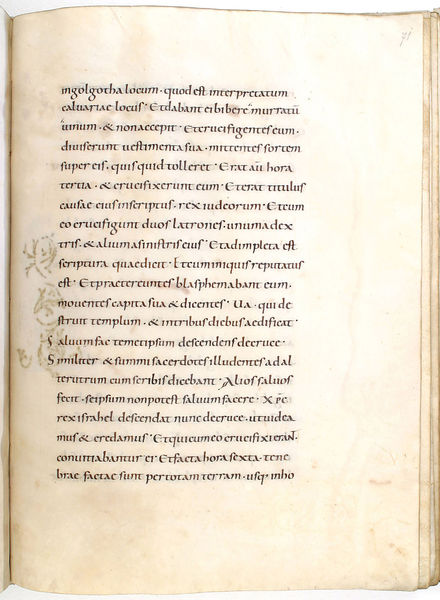
Titel: Gerocodex, Perikopenbuch
Institution: Darmstadt, Hessische Landesbibliothek
Schlagwörter: weiß, schwarz, bibel, blatt, schrift, farblos, rand, tusche, buch, seite, text, buchstaben, tinte, buchseite, pergament, mittelalter, zeilen, miniatur, handschrift, latein, kalligraphie, schönschrift, codex, kaligraphie, manuskript